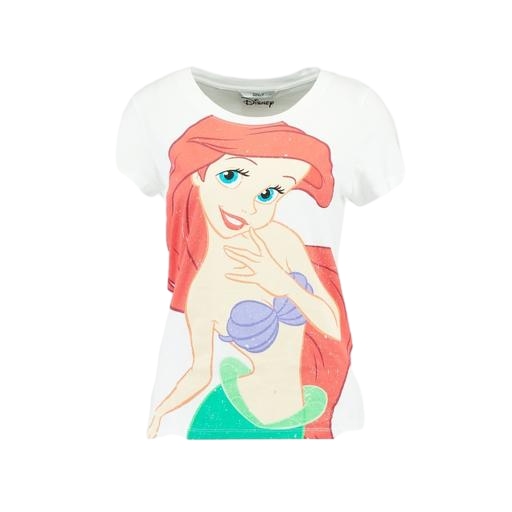
multicolor mermaid print t-shirt, blue mermaid graphic t-shirt, white cartoon print t-shirt, white background